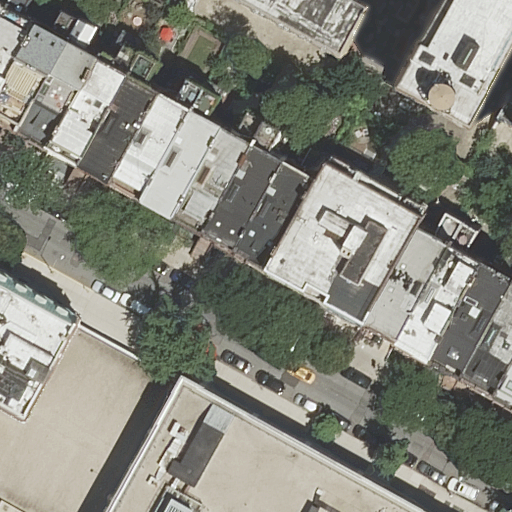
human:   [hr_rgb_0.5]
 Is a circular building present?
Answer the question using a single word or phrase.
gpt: no

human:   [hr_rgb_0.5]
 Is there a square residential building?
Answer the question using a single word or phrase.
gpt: no

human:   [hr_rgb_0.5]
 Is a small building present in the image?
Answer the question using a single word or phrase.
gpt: yes

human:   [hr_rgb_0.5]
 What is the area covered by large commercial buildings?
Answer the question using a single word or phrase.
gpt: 0m2

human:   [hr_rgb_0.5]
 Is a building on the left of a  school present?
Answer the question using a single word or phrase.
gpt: no

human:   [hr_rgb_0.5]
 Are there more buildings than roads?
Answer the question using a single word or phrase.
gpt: yes

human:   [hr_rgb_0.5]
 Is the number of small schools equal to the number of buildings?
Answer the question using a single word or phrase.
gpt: no

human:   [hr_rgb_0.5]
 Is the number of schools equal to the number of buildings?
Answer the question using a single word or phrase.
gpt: no

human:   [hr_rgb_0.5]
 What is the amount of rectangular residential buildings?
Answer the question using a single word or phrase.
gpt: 13

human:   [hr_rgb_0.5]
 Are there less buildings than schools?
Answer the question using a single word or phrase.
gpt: no

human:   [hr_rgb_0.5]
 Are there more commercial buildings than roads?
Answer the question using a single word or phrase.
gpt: no

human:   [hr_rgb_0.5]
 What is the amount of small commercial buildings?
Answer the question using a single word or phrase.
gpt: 0

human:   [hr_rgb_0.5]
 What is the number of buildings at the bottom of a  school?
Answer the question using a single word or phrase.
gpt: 1

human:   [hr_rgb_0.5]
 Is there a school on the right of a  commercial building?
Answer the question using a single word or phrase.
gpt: no

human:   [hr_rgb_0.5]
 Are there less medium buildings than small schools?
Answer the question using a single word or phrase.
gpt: no

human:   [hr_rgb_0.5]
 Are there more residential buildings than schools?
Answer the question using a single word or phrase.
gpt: yes

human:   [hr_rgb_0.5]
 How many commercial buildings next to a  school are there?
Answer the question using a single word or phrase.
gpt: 0

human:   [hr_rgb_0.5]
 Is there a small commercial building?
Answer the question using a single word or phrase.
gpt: no

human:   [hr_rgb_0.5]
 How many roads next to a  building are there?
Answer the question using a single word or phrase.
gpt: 1

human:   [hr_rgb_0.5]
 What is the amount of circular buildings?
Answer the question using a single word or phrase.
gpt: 0

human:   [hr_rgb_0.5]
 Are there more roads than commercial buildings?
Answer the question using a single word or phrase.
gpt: yes

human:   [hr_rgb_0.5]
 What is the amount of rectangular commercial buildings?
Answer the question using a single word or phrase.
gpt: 0

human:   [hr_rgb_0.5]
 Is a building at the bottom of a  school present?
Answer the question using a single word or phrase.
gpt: yes

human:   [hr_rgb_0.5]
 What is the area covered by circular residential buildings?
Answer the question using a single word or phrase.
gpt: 0m2

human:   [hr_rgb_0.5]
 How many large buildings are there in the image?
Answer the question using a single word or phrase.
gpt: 3

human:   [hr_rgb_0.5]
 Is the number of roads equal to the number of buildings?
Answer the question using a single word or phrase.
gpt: no

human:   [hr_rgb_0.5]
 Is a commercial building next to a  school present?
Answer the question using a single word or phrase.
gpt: no

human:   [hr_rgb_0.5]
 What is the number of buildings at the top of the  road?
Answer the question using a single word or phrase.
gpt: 18

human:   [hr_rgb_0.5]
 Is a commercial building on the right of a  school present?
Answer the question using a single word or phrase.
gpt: no

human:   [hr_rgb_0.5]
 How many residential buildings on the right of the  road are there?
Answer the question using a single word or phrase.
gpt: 9

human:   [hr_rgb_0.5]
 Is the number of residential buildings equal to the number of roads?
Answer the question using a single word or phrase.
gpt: no

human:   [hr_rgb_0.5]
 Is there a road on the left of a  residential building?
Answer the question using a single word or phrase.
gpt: yes

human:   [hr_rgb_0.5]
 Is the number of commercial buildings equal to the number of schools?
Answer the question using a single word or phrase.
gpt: no

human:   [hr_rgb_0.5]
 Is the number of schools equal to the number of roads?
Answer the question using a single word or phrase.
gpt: no

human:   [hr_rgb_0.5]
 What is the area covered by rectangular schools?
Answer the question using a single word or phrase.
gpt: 0m2

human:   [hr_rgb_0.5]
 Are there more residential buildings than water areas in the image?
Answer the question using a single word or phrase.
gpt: yes